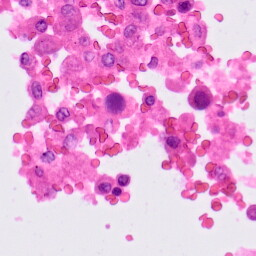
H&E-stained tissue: Lung